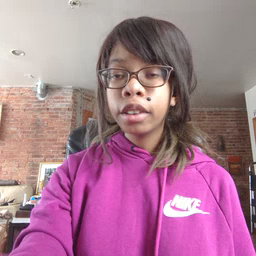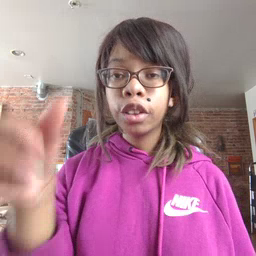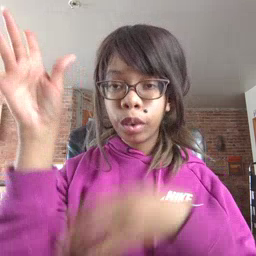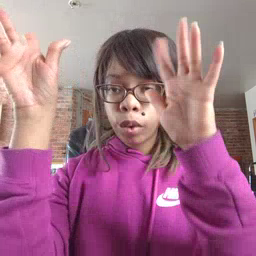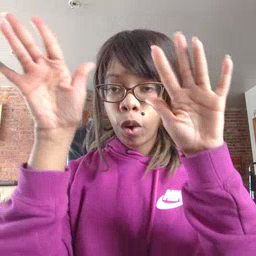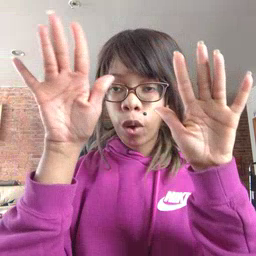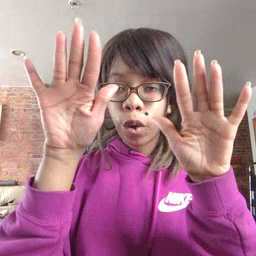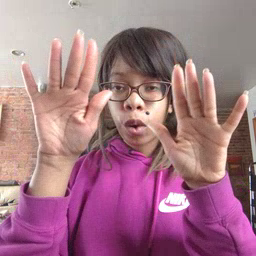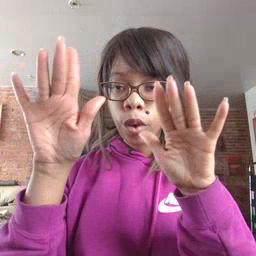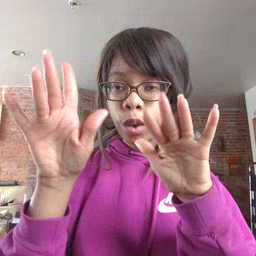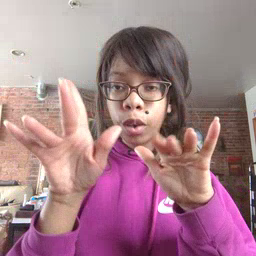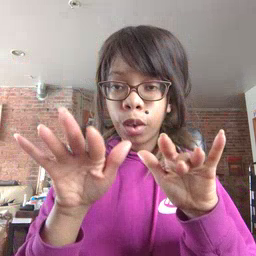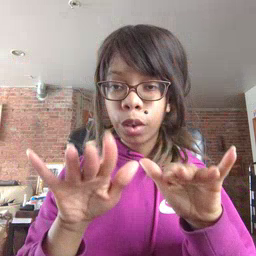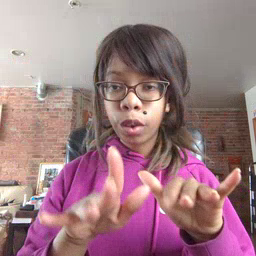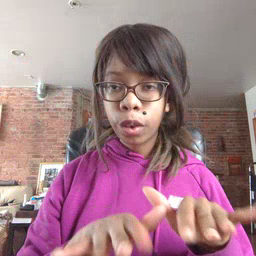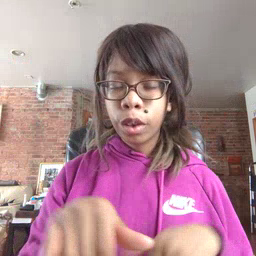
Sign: snow